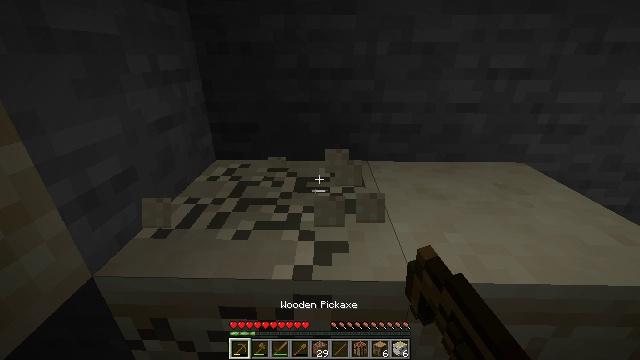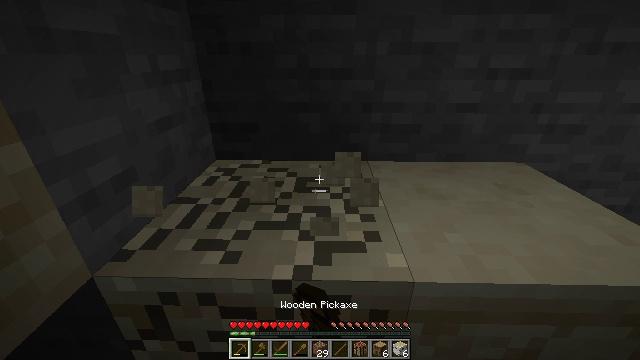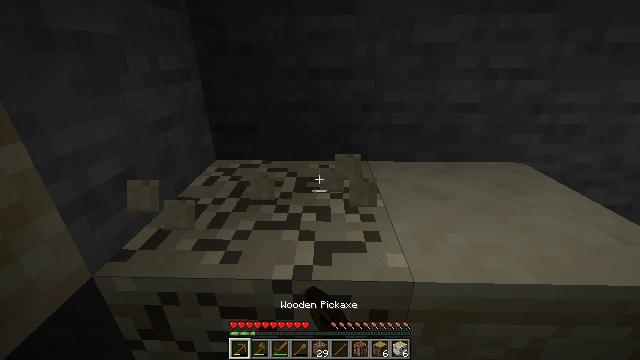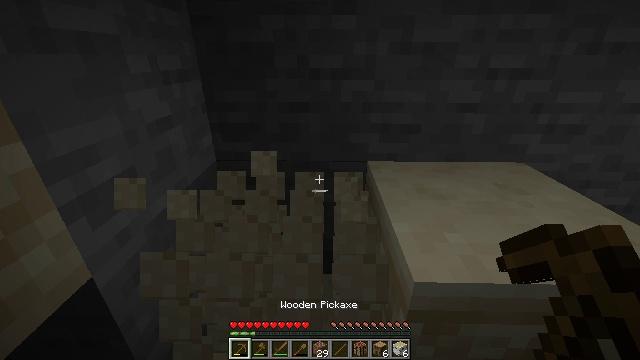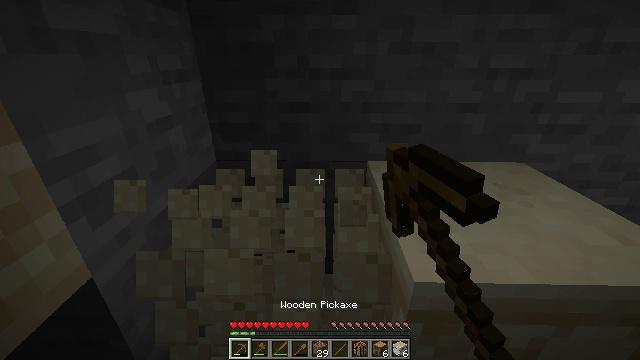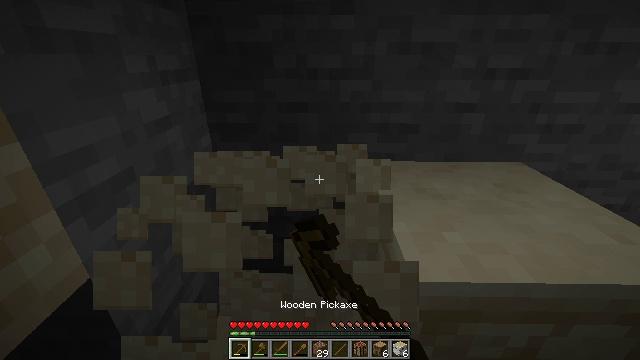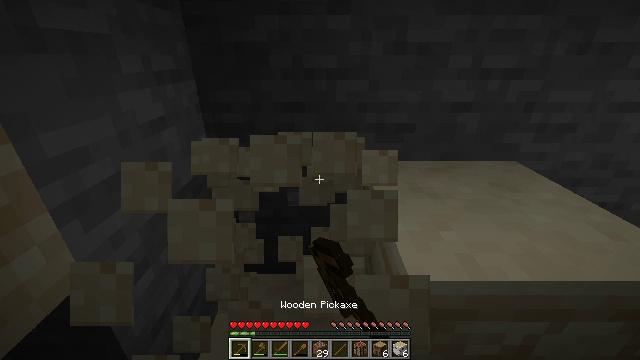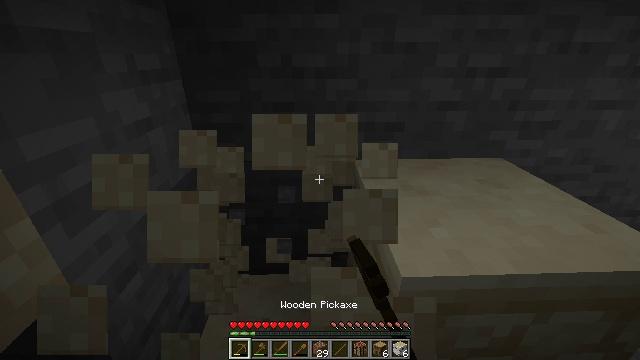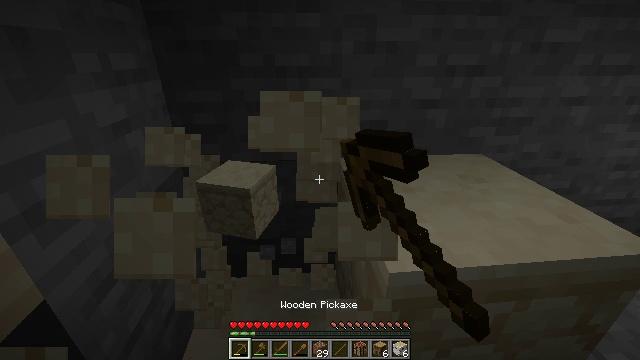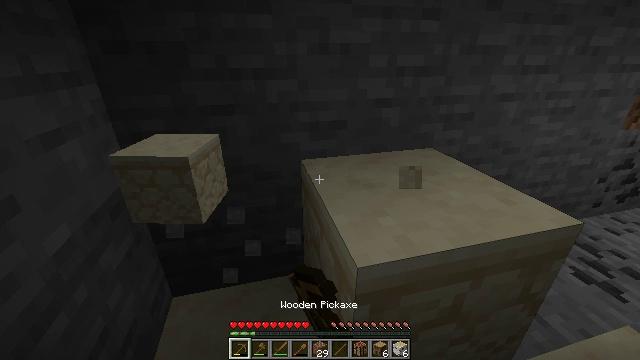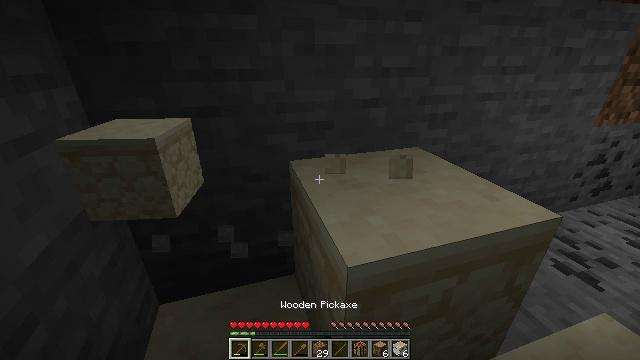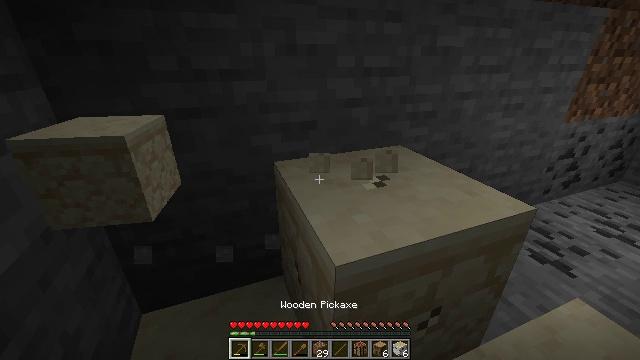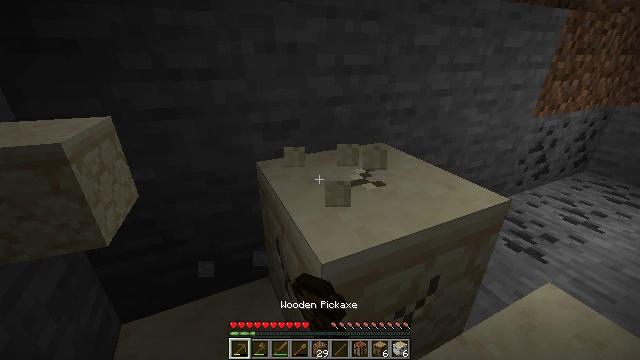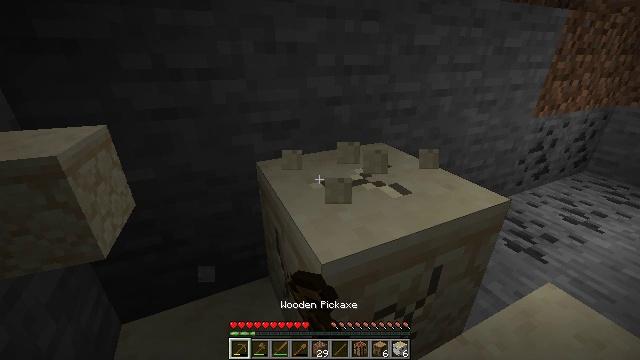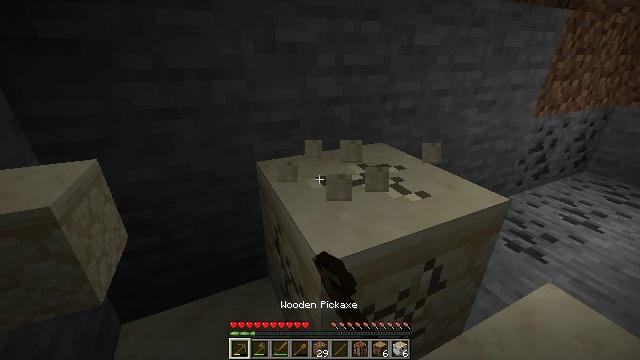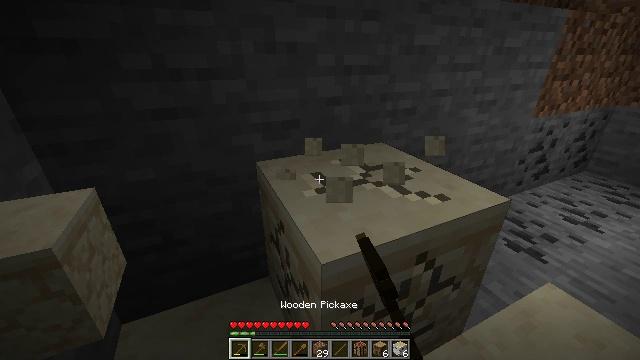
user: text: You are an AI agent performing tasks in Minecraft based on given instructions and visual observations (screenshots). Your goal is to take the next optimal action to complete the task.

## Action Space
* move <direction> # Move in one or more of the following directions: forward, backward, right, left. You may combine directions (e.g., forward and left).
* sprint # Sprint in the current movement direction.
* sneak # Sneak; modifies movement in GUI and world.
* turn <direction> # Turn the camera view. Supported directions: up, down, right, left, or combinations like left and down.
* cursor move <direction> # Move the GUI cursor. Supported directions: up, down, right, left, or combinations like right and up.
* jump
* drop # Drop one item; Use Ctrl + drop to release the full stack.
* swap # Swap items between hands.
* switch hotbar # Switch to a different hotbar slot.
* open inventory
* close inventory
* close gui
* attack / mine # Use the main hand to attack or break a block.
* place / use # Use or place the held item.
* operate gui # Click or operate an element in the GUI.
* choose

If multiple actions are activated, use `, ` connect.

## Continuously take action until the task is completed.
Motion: motion action
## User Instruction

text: Gather sandstone from the desert.
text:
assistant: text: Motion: attack / mine
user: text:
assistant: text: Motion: attack / mine
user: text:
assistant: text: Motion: attack / mine
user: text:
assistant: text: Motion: attack / mine
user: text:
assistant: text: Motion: attack / mine
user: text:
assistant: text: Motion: attack / mine
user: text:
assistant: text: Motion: turn right, attack / mine
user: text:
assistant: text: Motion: turn right, attack / mine
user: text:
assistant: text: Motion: turn right, attack / mine
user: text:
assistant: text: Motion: turn right, attack / mine
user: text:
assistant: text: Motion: turn right, attack / mine
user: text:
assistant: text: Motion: turn right, attack / mine
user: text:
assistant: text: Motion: attack / mine
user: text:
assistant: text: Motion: attack / mine
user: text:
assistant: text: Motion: attack / mine
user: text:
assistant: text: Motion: attack / mine
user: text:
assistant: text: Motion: attack / mine
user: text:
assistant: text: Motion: attack / mine
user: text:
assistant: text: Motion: attack / mine
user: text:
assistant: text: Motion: attack / mine
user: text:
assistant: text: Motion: attack / mine
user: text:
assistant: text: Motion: attack / mine
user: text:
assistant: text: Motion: attack / mine
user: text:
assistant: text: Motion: attack / mine
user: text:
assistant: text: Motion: attack / mine
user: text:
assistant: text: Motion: attack / mine
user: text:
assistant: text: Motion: attack / mine